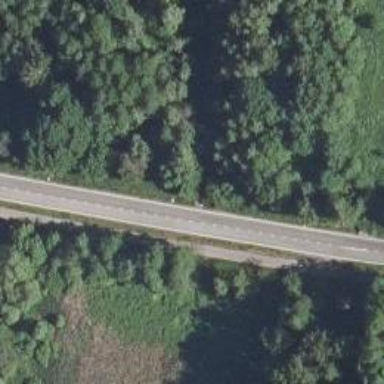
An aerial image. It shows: Bridge over cycleway.